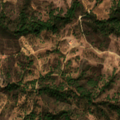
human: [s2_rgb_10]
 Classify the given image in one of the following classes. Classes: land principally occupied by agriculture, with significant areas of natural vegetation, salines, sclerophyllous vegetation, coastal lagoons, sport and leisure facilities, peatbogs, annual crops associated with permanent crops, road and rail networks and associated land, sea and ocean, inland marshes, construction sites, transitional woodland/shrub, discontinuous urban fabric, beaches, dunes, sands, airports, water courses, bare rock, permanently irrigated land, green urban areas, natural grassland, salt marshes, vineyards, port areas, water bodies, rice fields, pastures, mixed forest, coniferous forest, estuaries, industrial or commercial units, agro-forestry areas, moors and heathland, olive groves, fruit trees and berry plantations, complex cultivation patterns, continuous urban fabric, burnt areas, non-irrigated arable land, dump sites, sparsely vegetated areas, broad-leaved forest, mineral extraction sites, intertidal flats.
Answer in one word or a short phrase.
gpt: non-irrigated arable land, land principally occupied by agriculture, with significant areas of natural vegetation, agro-forestry areas, broad-leaved forest, mixed forest, transitional woodland/shrub